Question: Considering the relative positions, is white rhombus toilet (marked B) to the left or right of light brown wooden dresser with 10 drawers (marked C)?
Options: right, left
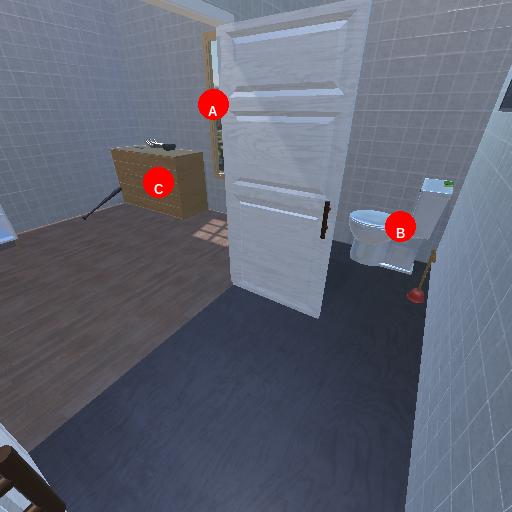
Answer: right